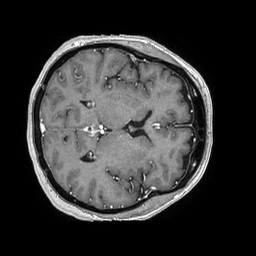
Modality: T1w
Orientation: axial
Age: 50
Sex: female
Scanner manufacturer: philips
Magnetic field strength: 1.5 T
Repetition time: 0.007592 s
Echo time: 0.003482 s